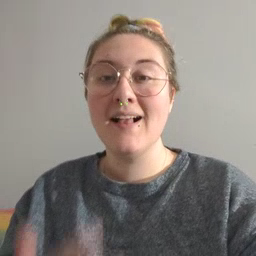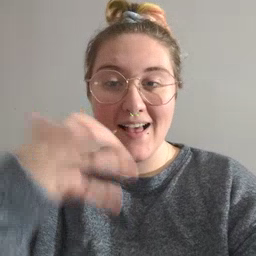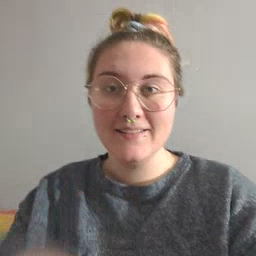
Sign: hot